Question: I am new programming IOS app , and I got into this problem : I have two images in the app that I want to post in twitter , but Twitter just accept one picture to be uploaded , so I came out with the idea to make Image A + Image B just One Image. I already have the posting and resizing the images process done. However, I need help to make Image A + Image B just one Image. Anyone can HELP? Thank you.

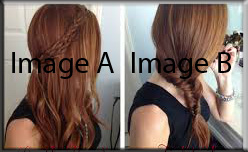
Answer: Here is some code you can use...
Assumptions:
- - The two images have the same dimension. If your images have different sizes you'll have to play around with the dimensions yourself.'''
UIImage *girl1 = INITIALIZE_HERE;
UIImage *girl2 = INITIALIZE_HERE;
// Get the size of your images (assumed to be the same)
CGSize size = [girl1 size];
// Create a graphic context that you can draw to. You can change the size of the
// graphics context (your 'canvas') by modifying the parameters inside the
// CGSizeMake function.
UIGraphicsBeginImageContextWithOptions(CGSizeMake(size.width*2, size.height), NO, 0);
// Draw the first image to your newly created graphic context
[girl1 drawAtPoint:CGPointMake(0,0)];
// Draw your second image to your graphic context
[girl2 drawAtPoint:CGPointMake(size.width,0)];
// Get the new image from the graphic context
UIImage *theOneImage = UIGraphicsGetImageFromCurrentImageContext();
// Get rid of the graphic context
UIGraphicsEndImageContext();
'''
Hope this helps!